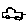
Label: car